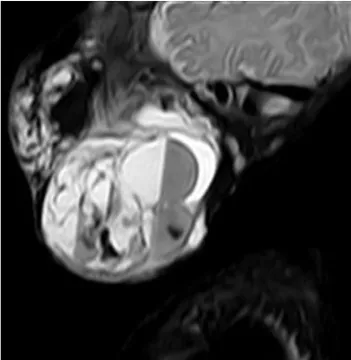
Patient 2 from
Table 1. Extensive mixed, mostly macrocystic cervicofacial lymphatic malformations requiring intubation at birth. T2 magnetic resonance imaging upon. Initiation of sirolimus.
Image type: radiology (mri)